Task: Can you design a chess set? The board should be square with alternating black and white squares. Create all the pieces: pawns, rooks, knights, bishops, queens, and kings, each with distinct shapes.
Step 2159:
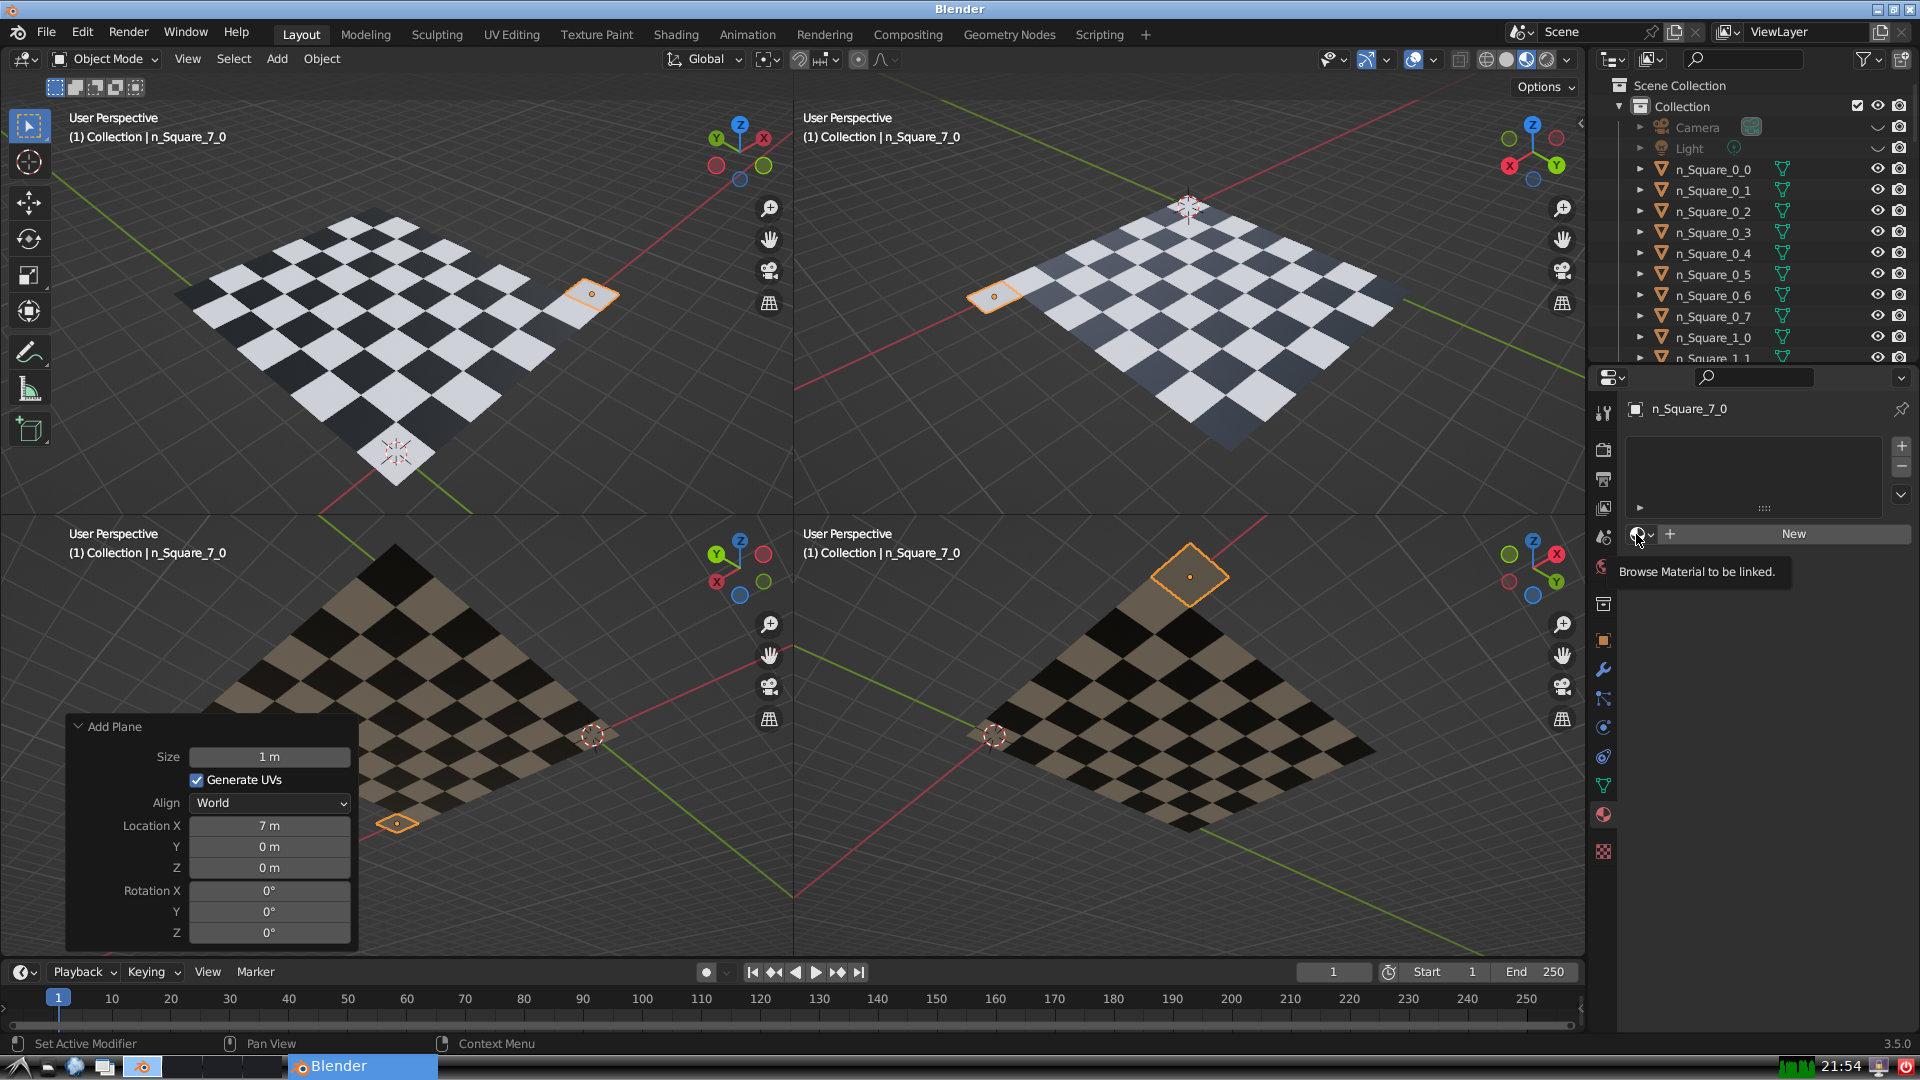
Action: click: no